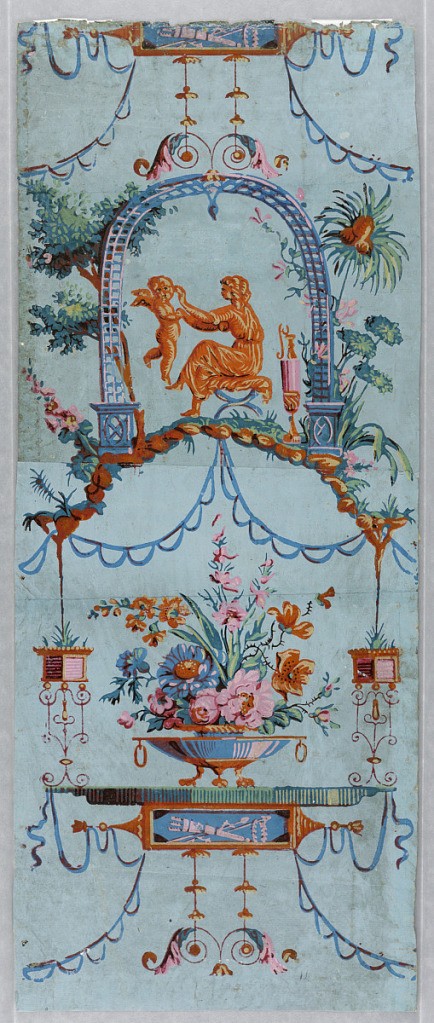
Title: Sidewall
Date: ca. 1785
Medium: Block printed on handmade paper
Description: Medallion of large shallow bowl, with three feet and link handles, filled with flowers, alternates with scene of woman under an arched lattice playing with a cupid. Framework of ribbon festoons, garlands and scrolls. Printed in reds, greens and blues on a pale blue field. Vertical rectangle.